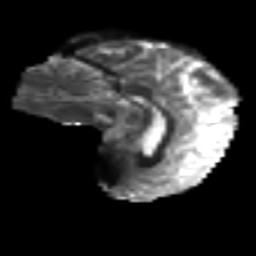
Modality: T2w
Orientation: sagittal
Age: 46
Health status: ill
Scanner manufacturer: philips
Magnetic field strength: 3 T
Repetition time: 9 s
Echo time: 0.127 s